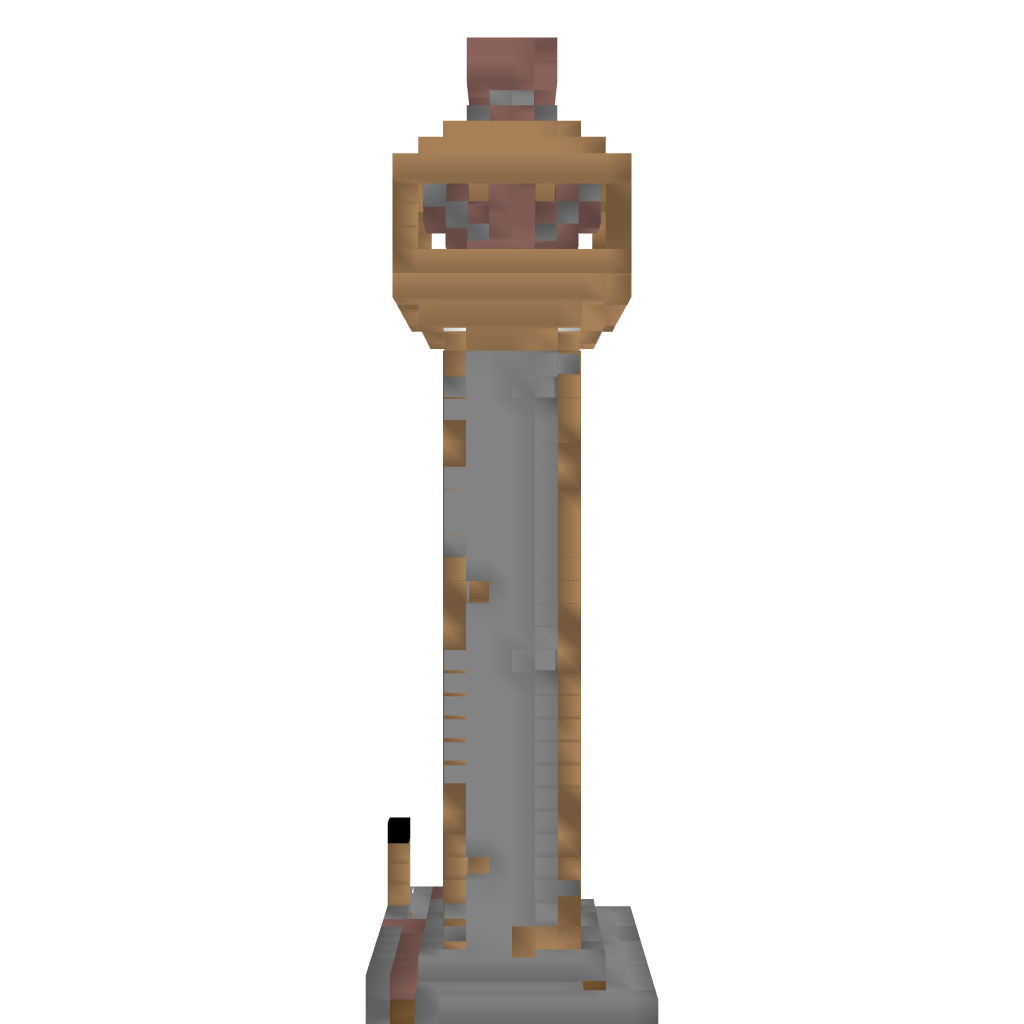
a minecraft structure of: Wood and Stone Watchtower high quality